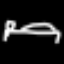
Label: bed